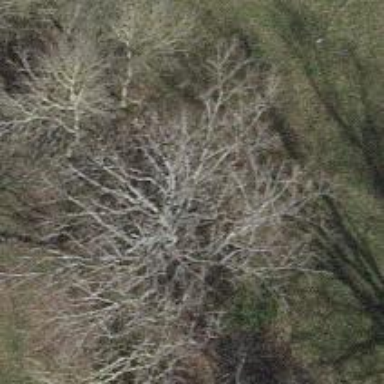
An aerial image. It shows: Row of trees in natural setting.